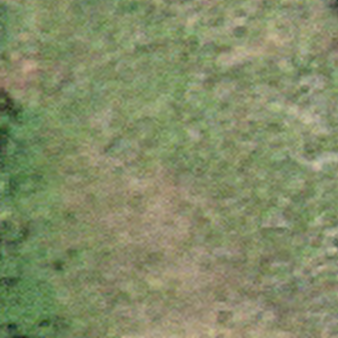
Label: other